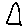
Label: triangle